Interaction volume radius: 5 \u00c5
Interaction volume height: 15 \u00c5
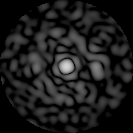
Disorder parameter: 0.8328